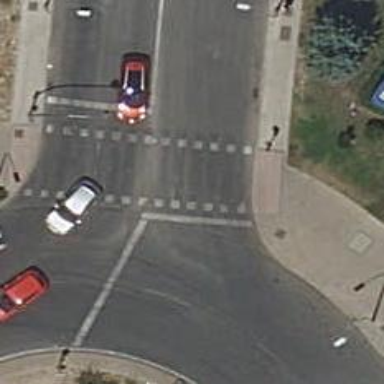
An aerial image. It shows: Crossing with traffic signals.